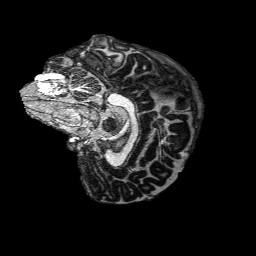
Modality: MP2RAGE
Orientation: sagittal